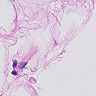
Metastatic tissue present: no